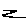
Label: zigzag